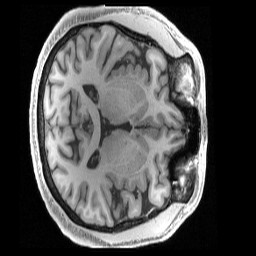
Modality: T1w
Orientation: axial
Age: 39
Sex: male
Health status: ill
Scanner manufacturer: siemens
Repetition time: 2.4 s
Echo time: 0.00231 s